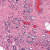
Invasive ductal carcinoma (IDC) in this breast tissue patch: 0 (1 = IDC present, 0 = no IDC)